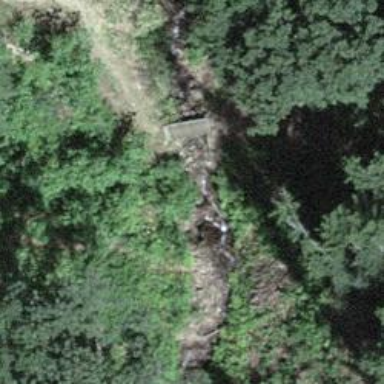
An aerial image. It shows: Path leading to bridge.